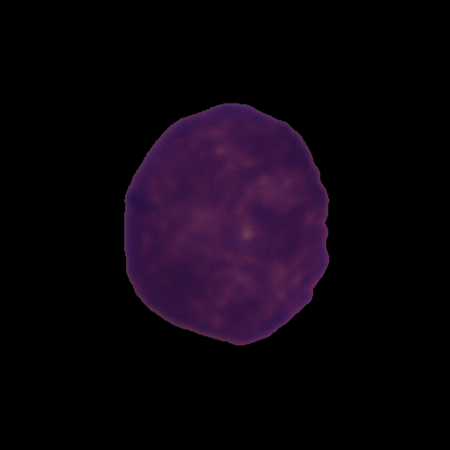
Label: cancer